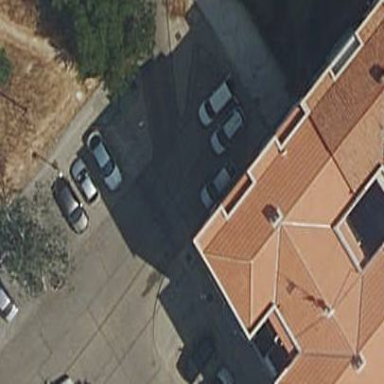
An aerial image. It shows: View of apartment building.